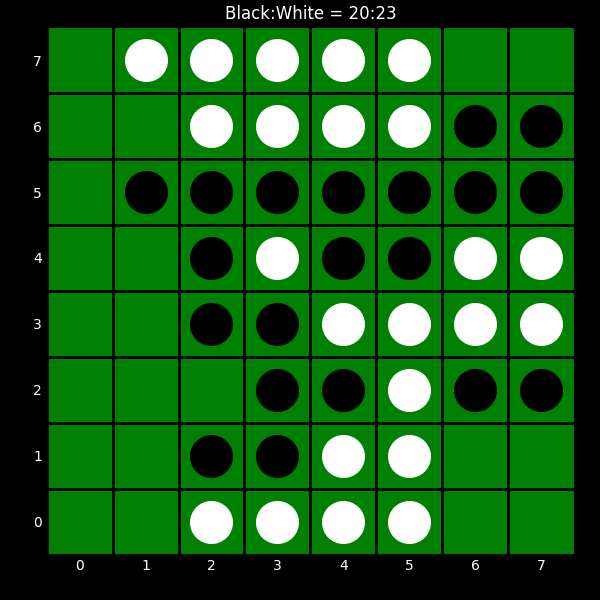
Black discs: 20
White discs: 23